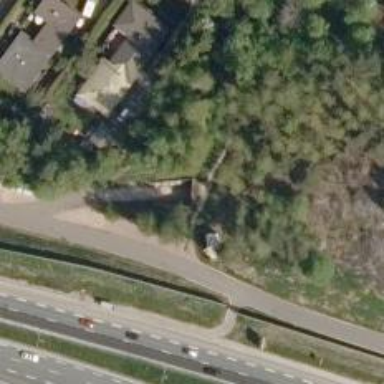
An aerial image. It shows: Tunnel entrance.